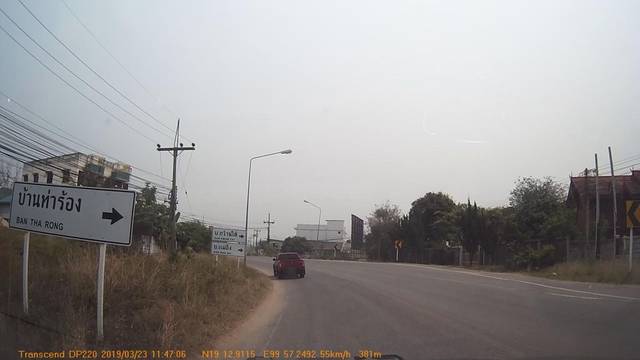
Region: Thailand
Coordinates: 19.215, 99.954